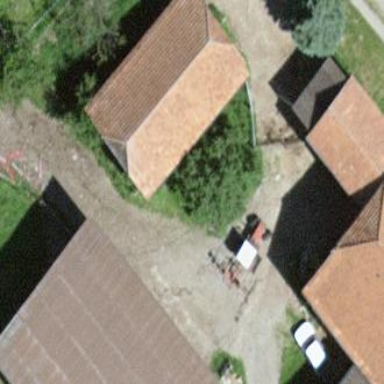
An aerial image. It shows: Barn.